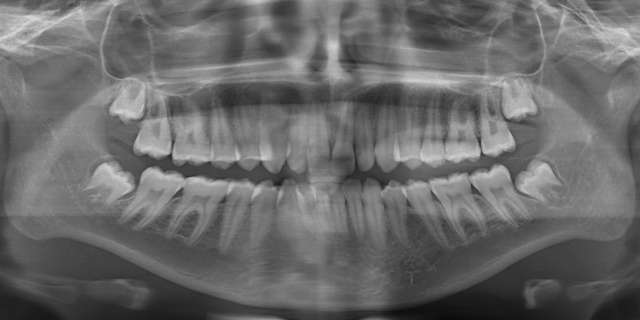
adult